Question: My WPF icons are displayed very small, as you can see in this image, can you please
suggest what could be the problem? I tried to find some properties related to size but
no success.

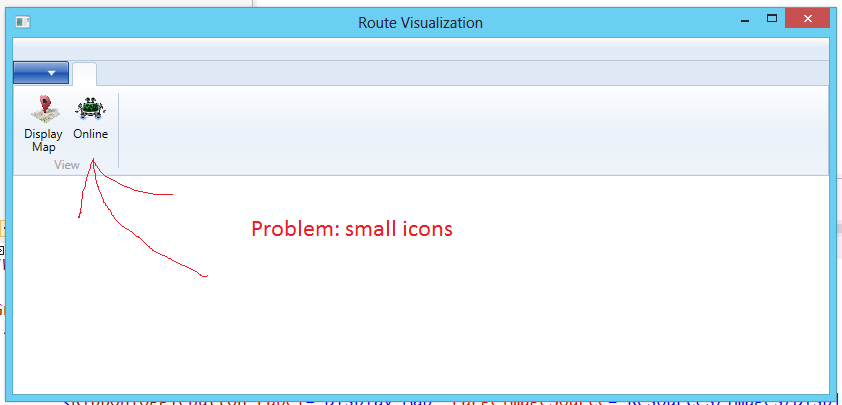
Answer: One problem could be the bitmap's resolution. Open the bitmap for example in Paint.NET and in the Resize Bitmap dialog check whether it is 72DPI or 96DPI. A large ribbon bitmap should be 32x32 Pixels at 96 DPI.
By the way, in your screenshot the bitmaps actually look ok. What makes you think they are too small?